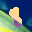
Label: 8